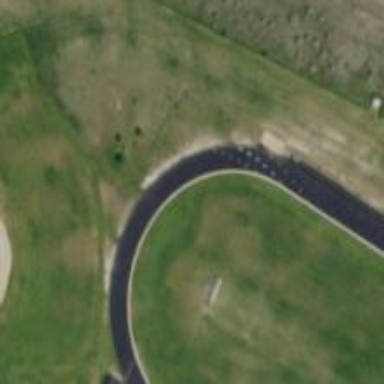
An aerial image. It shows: Track in leisure land.